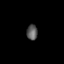
Tissue: prostate
Cell type: T cells
Senescence score: 0.2895
Nuclear area (px): 166
Mean DAPI intensity: 88.5